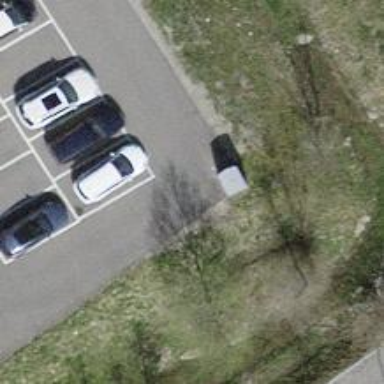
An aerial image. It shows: Recycling container for recycling.